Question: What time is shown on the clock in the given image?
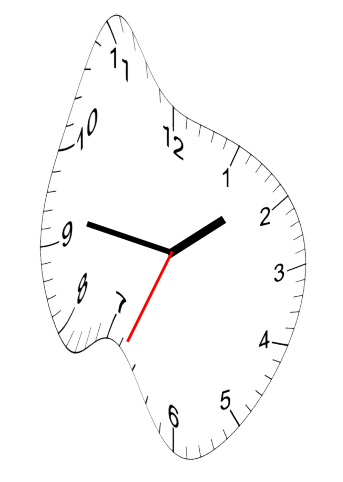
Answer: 01:46:34